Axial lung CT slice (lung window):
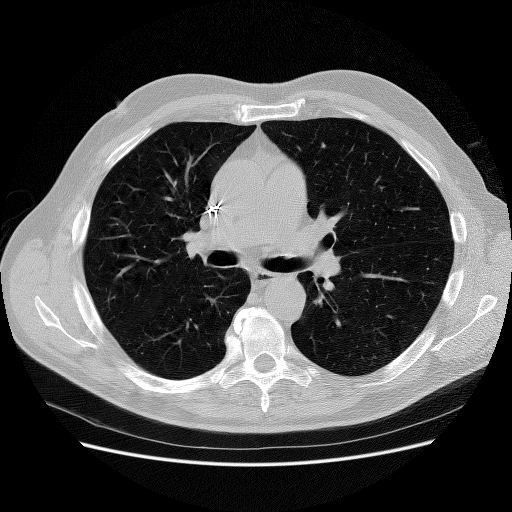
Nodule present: no